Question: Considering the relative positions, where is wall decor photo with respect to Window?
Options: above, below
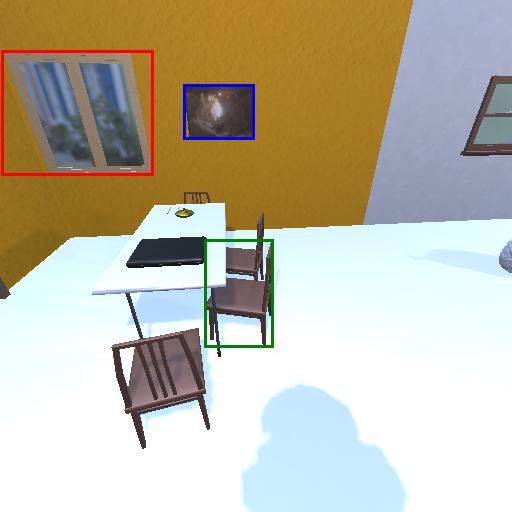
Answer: above